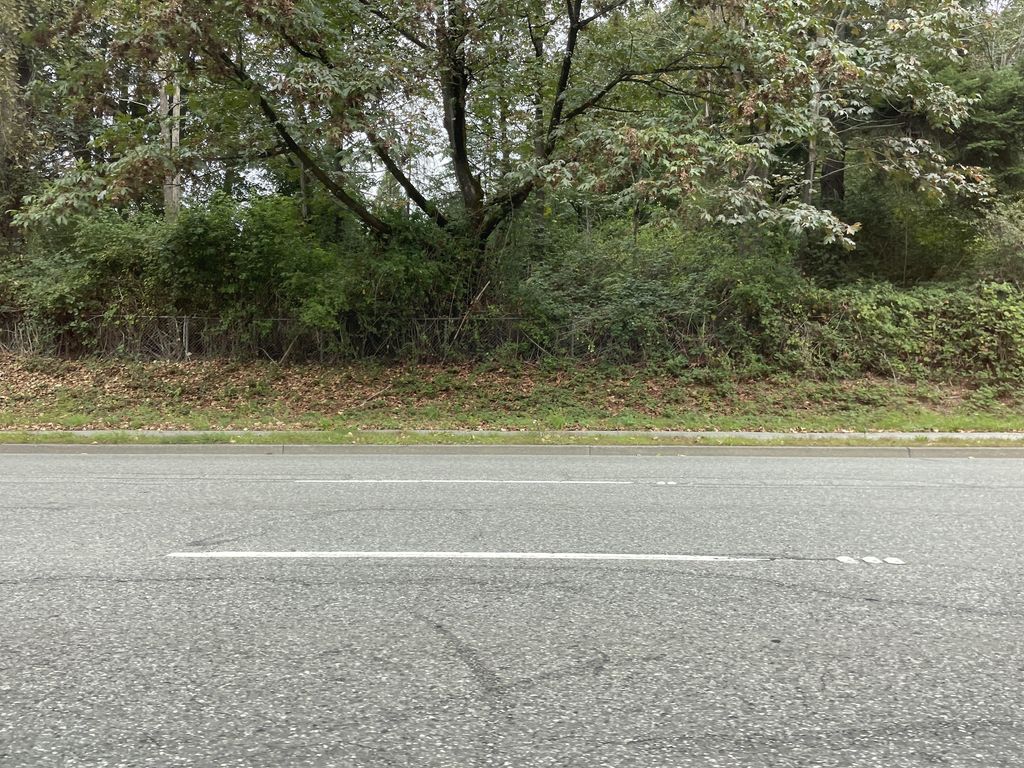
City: vancouver